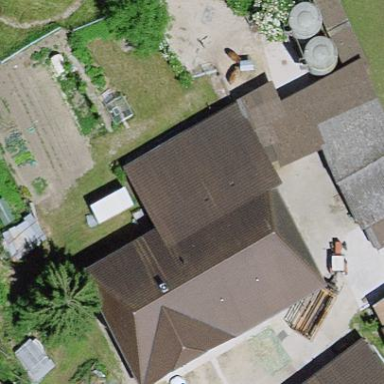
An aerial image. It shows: Farm building.